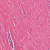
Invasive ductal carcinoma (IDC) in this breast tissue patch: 0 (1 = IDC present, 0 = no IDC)